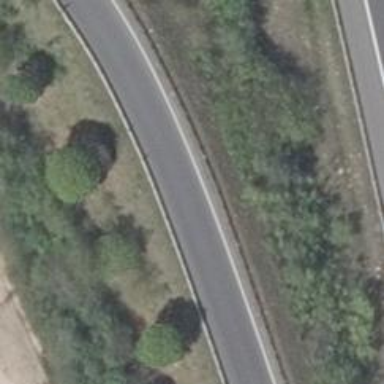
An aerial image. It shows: Trunk link highway designated as motorroad.